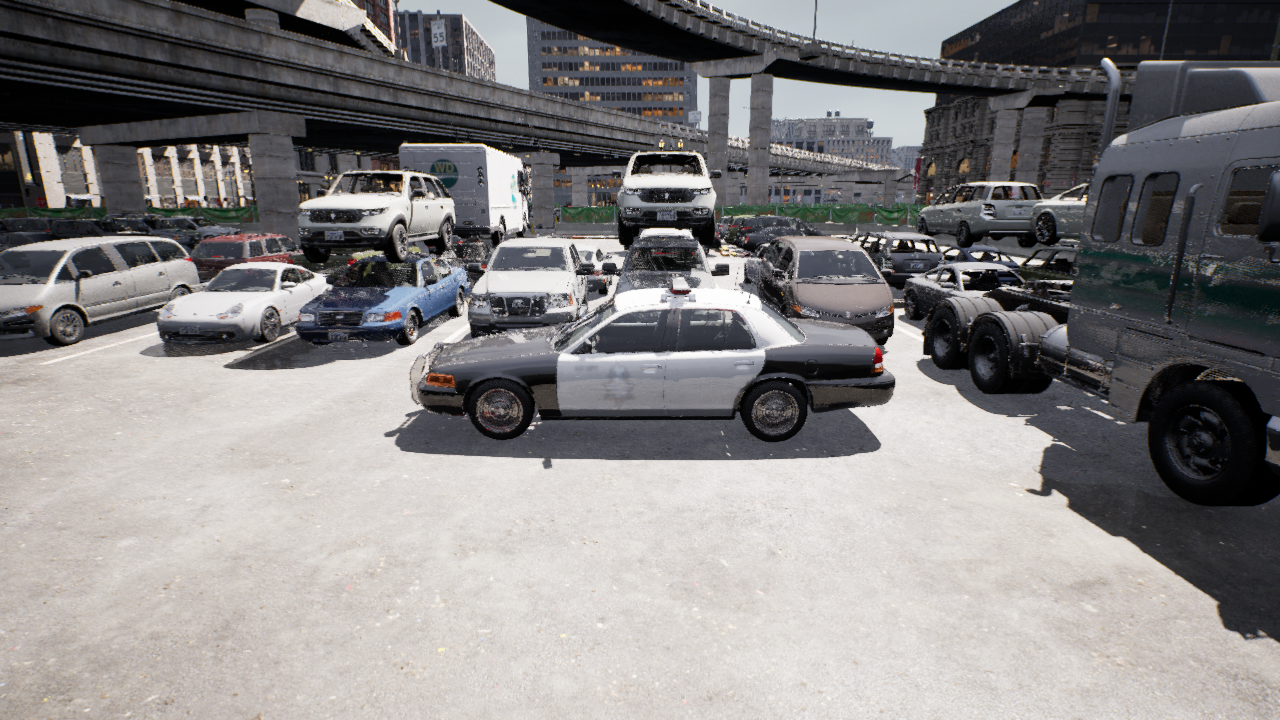
Venue: arterial
Lighting: clear day
Vehicle rig: sedan